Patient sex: F
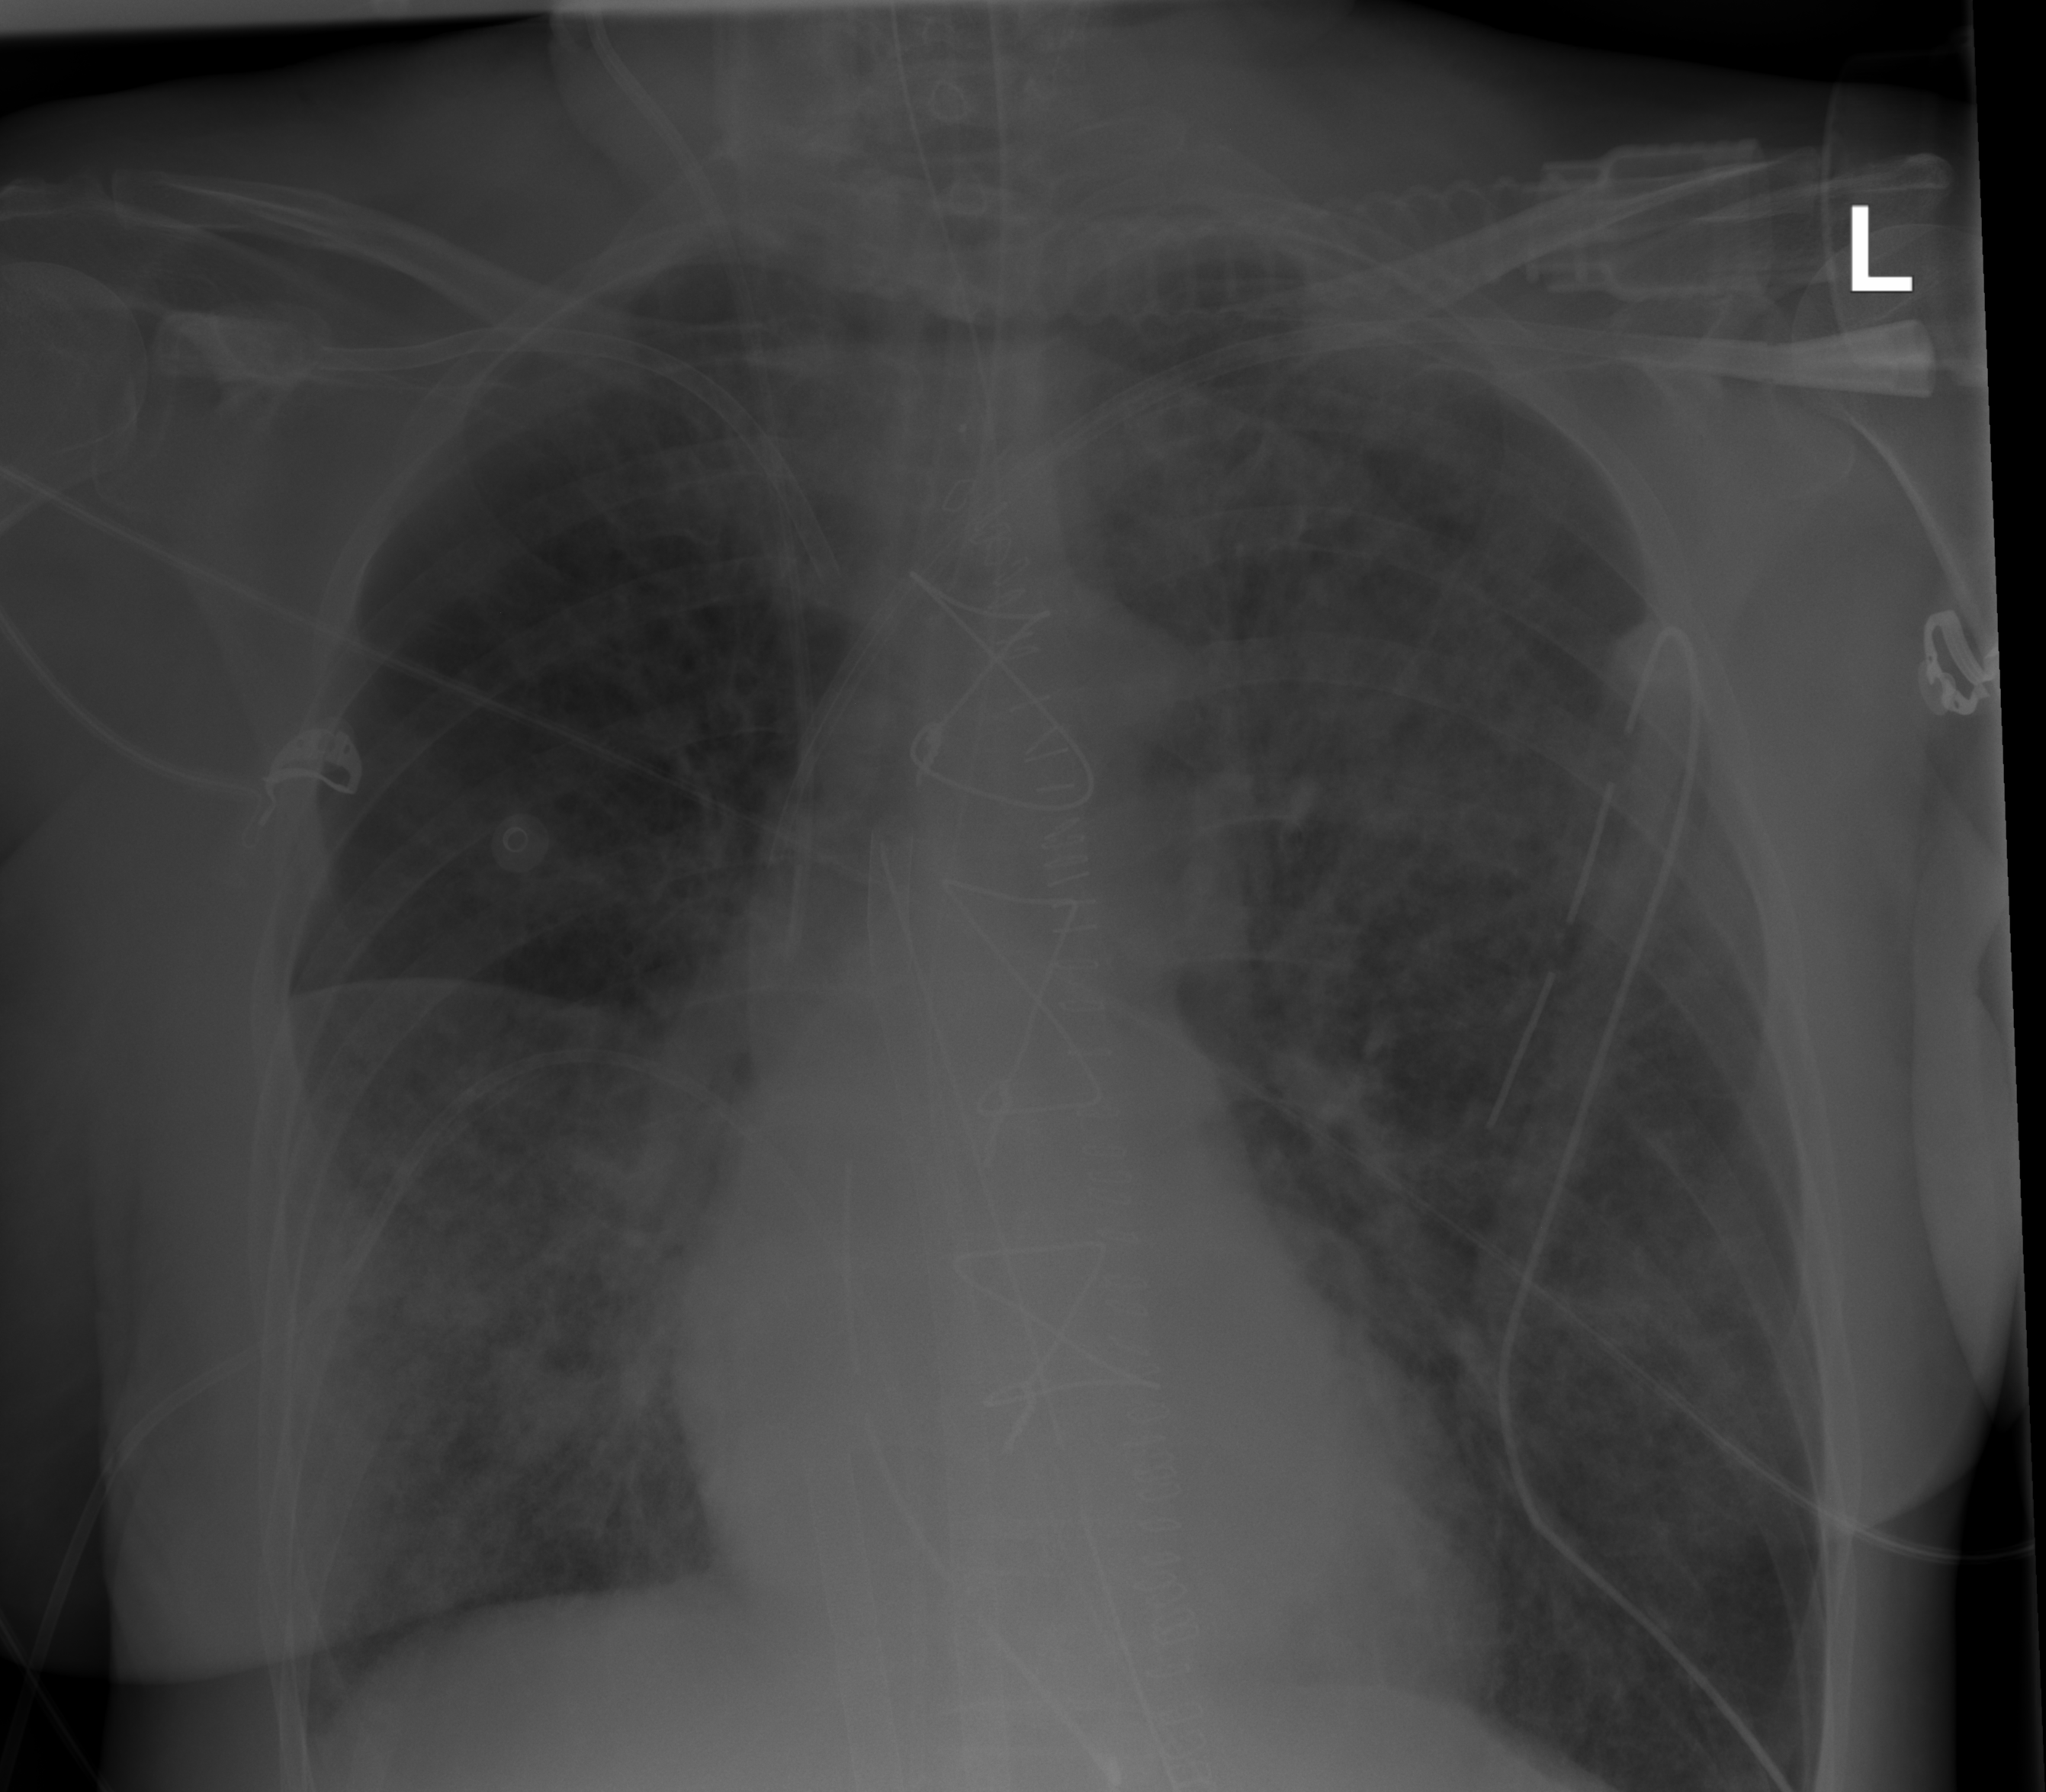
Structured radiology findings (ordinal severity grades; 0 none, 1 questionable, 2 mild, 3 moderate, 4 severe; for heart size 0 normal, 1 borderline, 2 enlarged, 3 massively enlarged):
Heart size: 2
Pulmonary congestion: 2
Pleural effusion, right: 0
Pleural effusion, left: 0
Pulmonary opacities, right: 3
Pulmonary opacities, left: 3
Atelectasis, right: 3
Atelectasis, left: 3